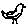
Label: bird